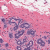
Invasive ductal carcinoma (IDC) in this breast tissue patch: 0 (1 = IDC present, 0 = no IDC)